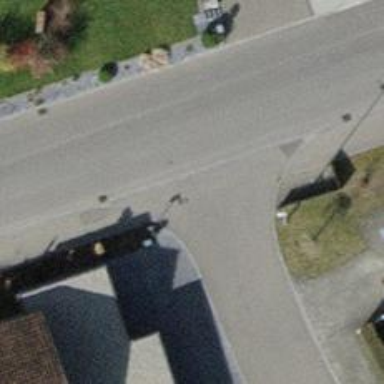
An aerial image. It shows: Paved living street.